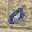
Label: 0